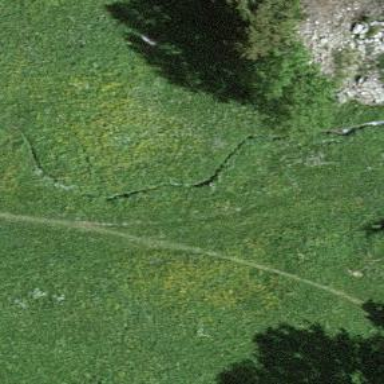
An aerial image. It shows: Path covered in grass.